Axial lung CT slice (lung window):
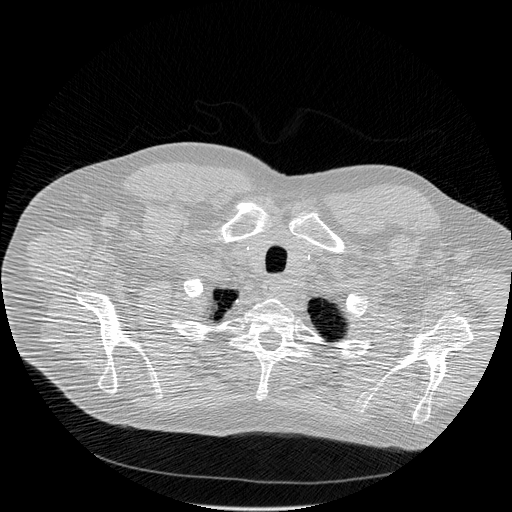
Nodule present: no